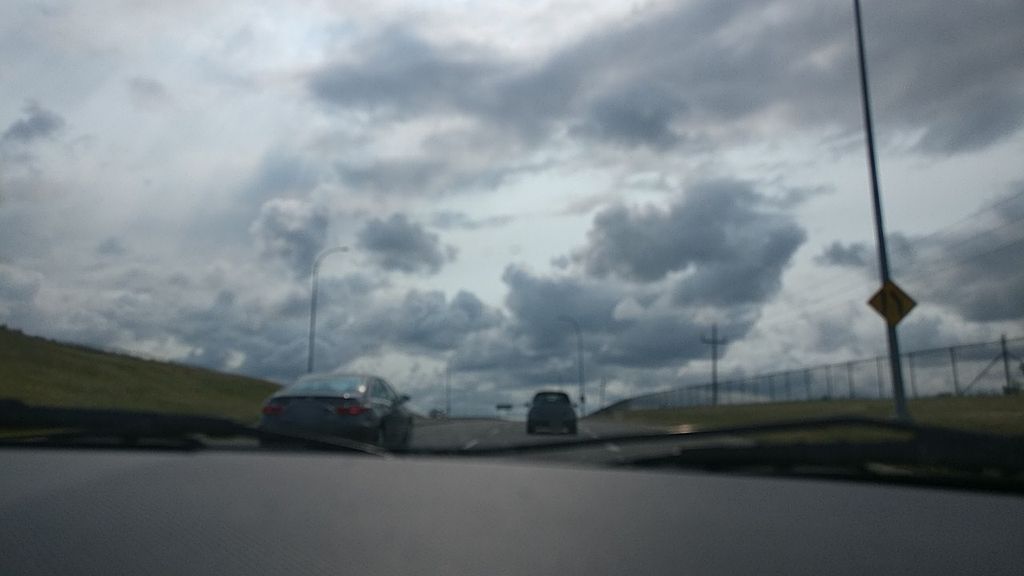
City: calgary